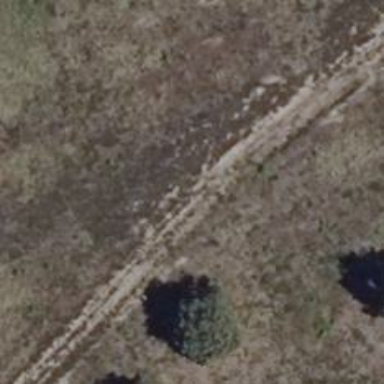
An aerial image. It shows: Sandy track with grade 4 tracktype.